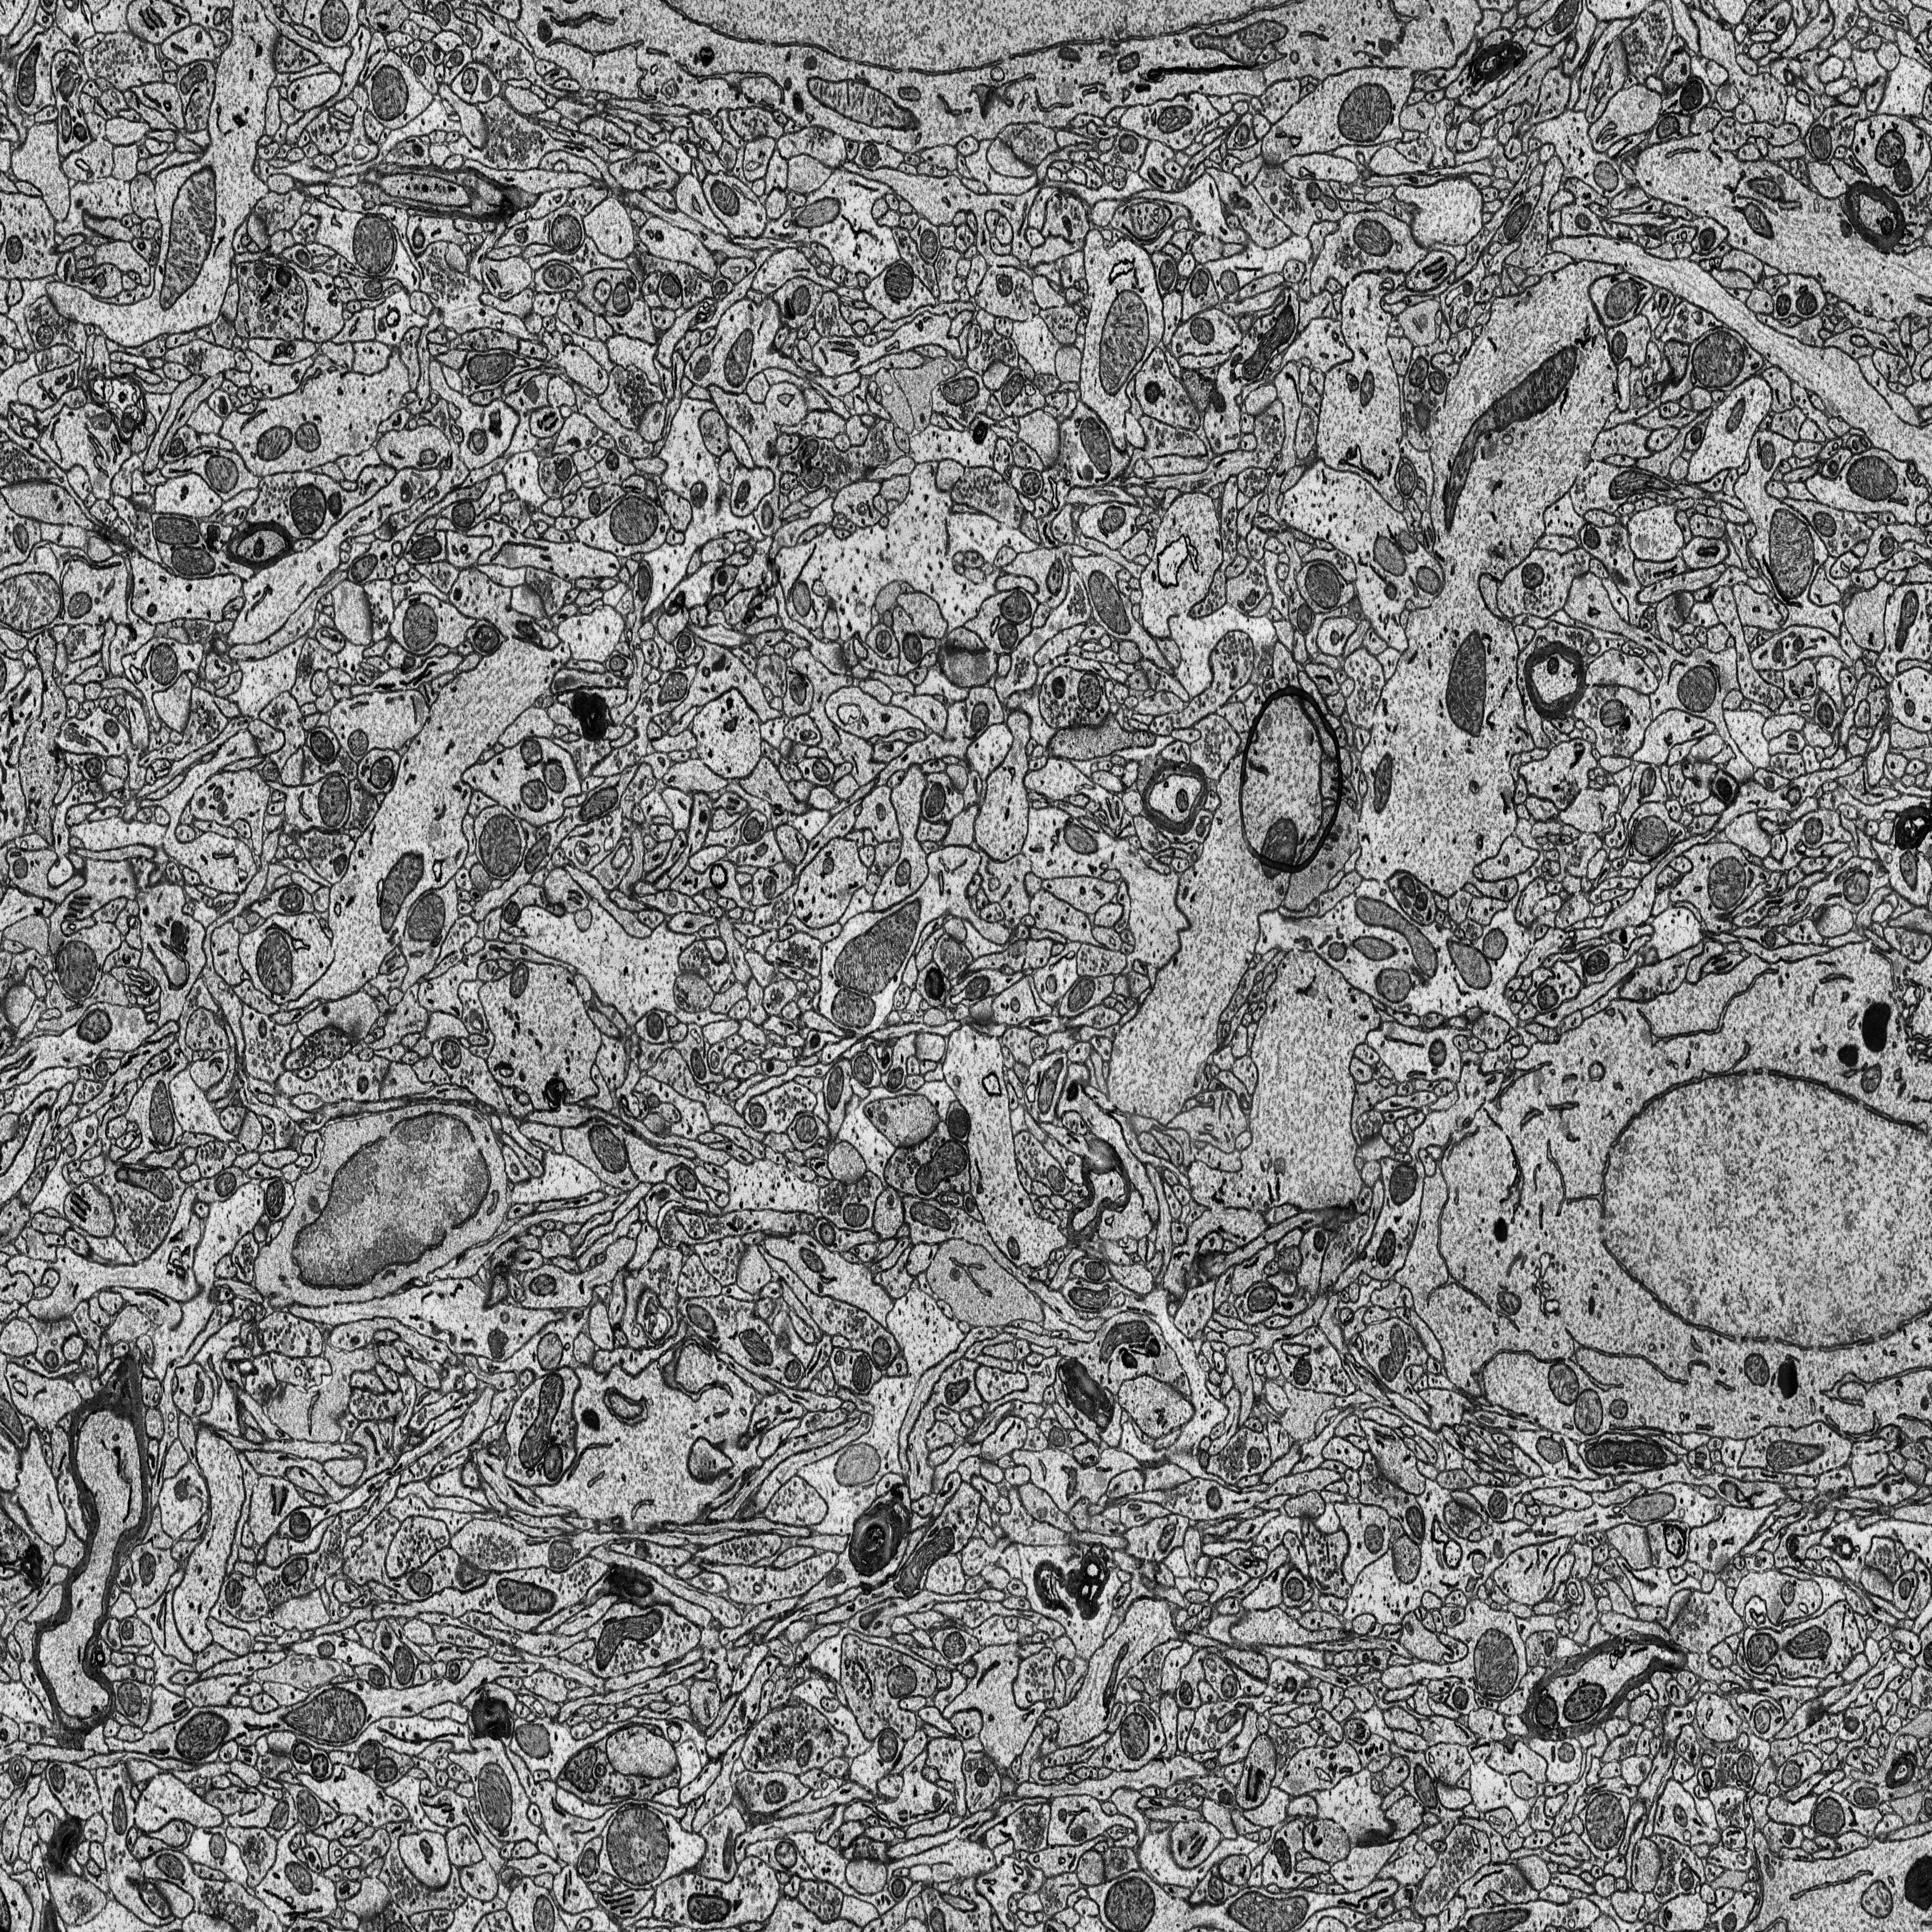
Electron microscopy slice of rat cortex tissue
Slice depth (z): 143
Mitochondria instances in slice: 416